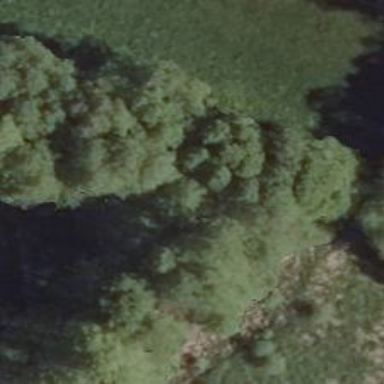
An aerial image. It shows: Row of trees in natural setting.